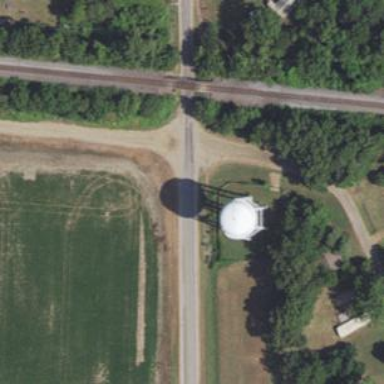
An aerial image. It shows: Water tower that is man-made.